Field crop: maize
Growth stage: 2
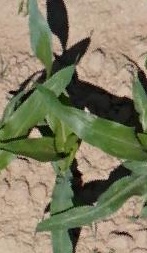
Species: maize